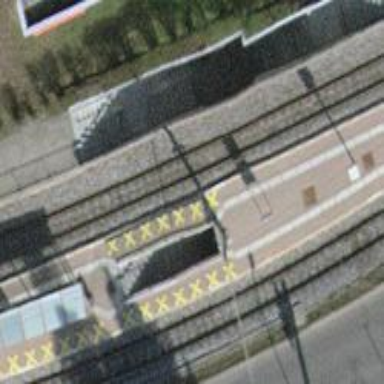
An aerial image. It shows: Public transport stop position for light rail.